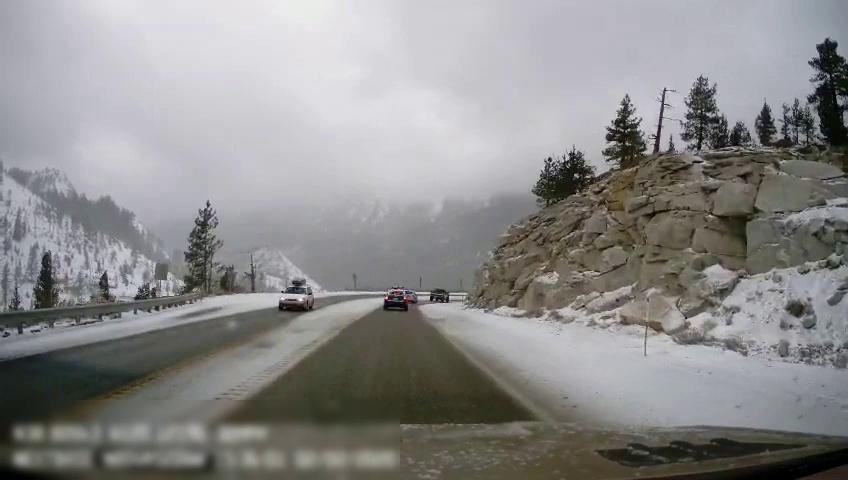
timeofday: Day
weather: Snowy
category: Drivable Space
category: Vehicles | SUV
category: Vehicles | Car
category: Vehicles | Truck
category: Vehicles | Car
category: Lanes | Current Lane
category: Lanes | Current Lane
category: Lanes | Opposite Lane
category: Traffic | Signs